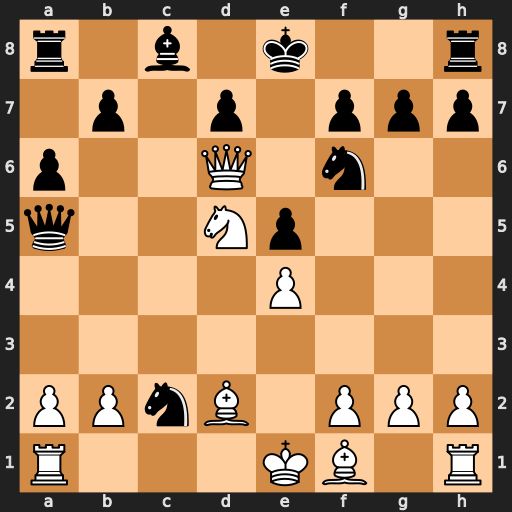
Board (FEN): r1b1k2r/1p1p1ppp/p2Q1n2/q2Np3/4P3/8/PPnB1PPP/R3KB1R
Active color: w
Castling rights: KQkq
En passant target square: -
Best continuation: Kd1 Qxd2+ Kxd2 Nxe4+ Kxc2 Nxd6 Nc7+ Ke7 Nxa8